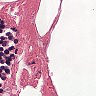
Metastatic tissue present: no